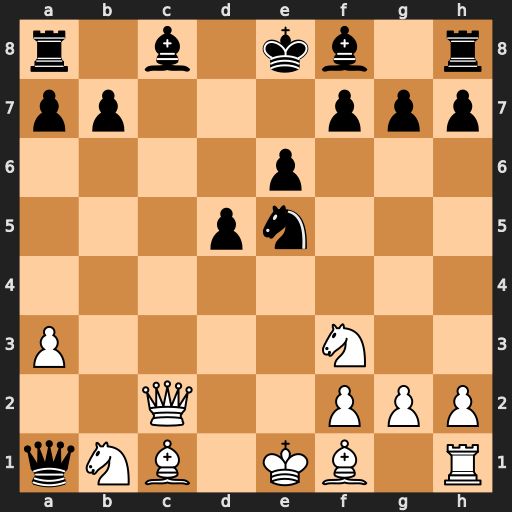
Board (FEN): r1b1kb1r/pp3ppp/4p3/3pn3/8/P4N2/2Q2PPP/qNB1KB1R
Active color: w
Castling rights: Kkq
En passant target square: -
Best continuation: Bb2 Nxf3+ gxf3 Qxb2 Qxb2